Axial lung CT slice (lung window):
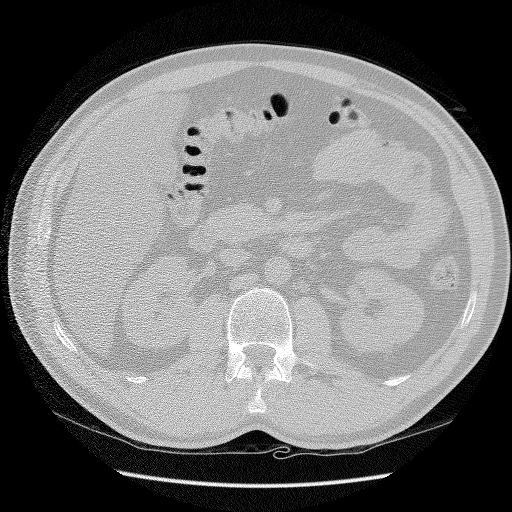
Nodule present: no